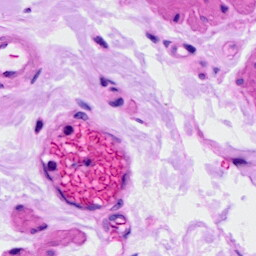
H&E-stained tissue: Ovarian